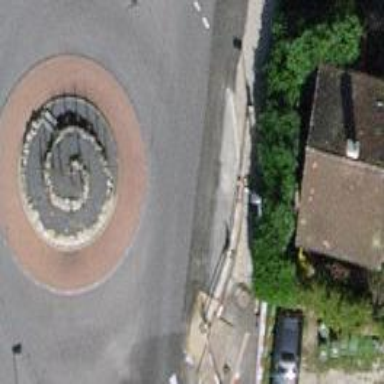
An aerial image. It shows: Tertiary road made of asphalt leading to roundabout junction.